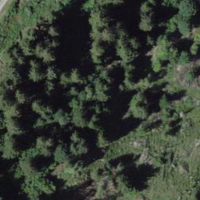
EUNIS habitat code: 43
Species observed at this site:
Garrulus glandarius